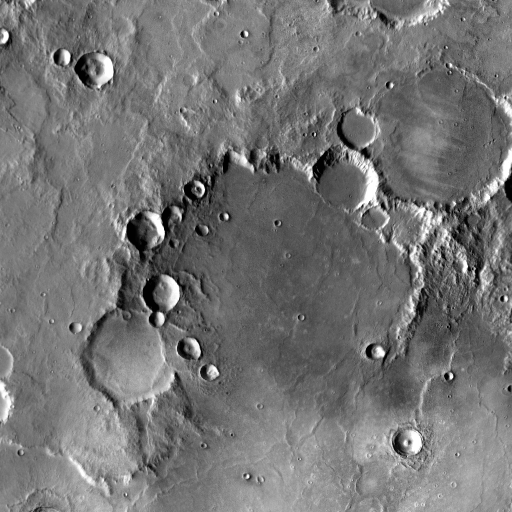
Crater classes present: Background, Other, Buried, Secondary